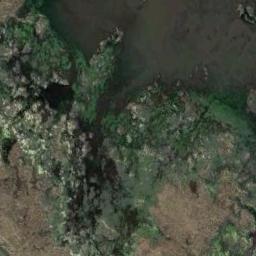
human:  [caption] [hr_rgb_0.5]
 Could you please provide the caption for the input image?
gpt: There are a few lakes and a meandering river in this wetland .

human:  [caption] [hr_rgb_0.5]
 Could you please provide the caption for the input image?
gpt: The wetland consists of bare land, Green plants, Dry plants and water .

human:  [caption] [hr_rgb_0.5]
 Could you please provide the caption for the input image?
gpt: There are many green plants in the wetland .

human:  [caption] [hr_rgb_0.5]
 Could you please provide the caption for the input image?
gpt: There are a few brown bare lands in the river in a wetland with sparse green plants on the bare lands .

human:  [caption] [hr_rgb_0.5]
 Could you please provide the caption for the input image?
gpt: There are some green areas and water areas on the wetland .